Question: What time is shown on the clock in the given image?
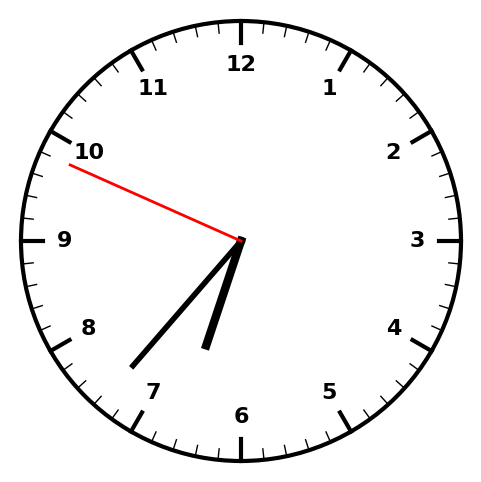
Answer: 06:36:49